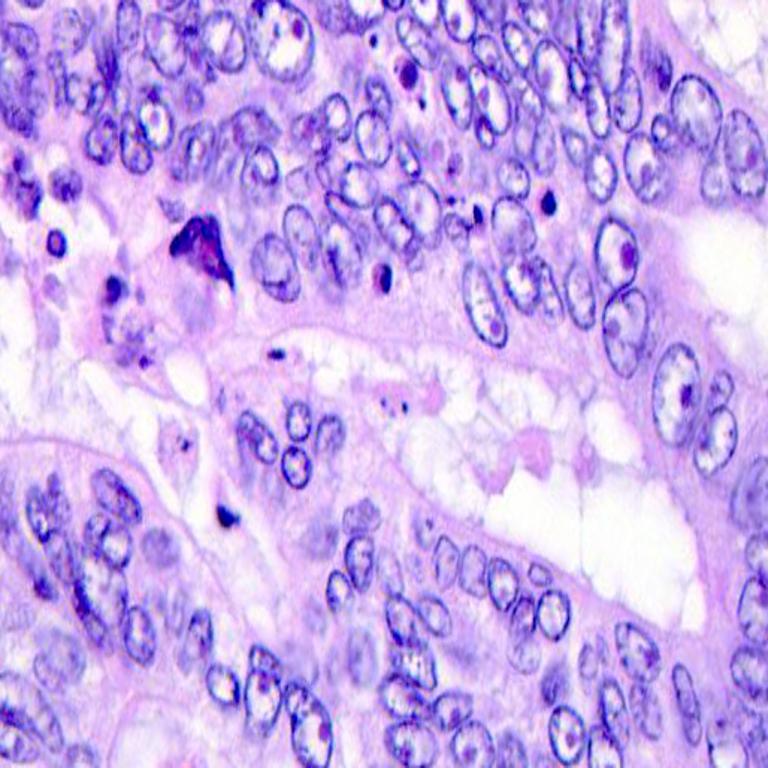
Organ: colon
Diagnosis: adenocarcinomas